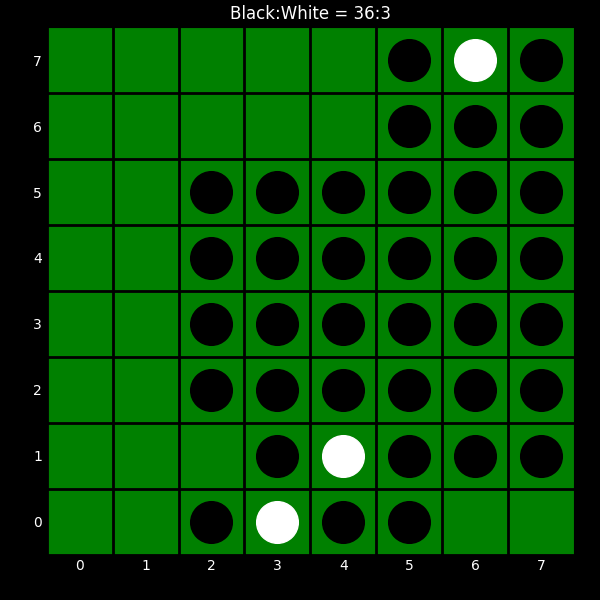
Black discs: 36
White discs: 3